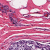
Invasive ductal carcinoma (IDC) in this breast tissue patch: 0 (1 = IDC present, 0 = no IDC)